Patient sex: F
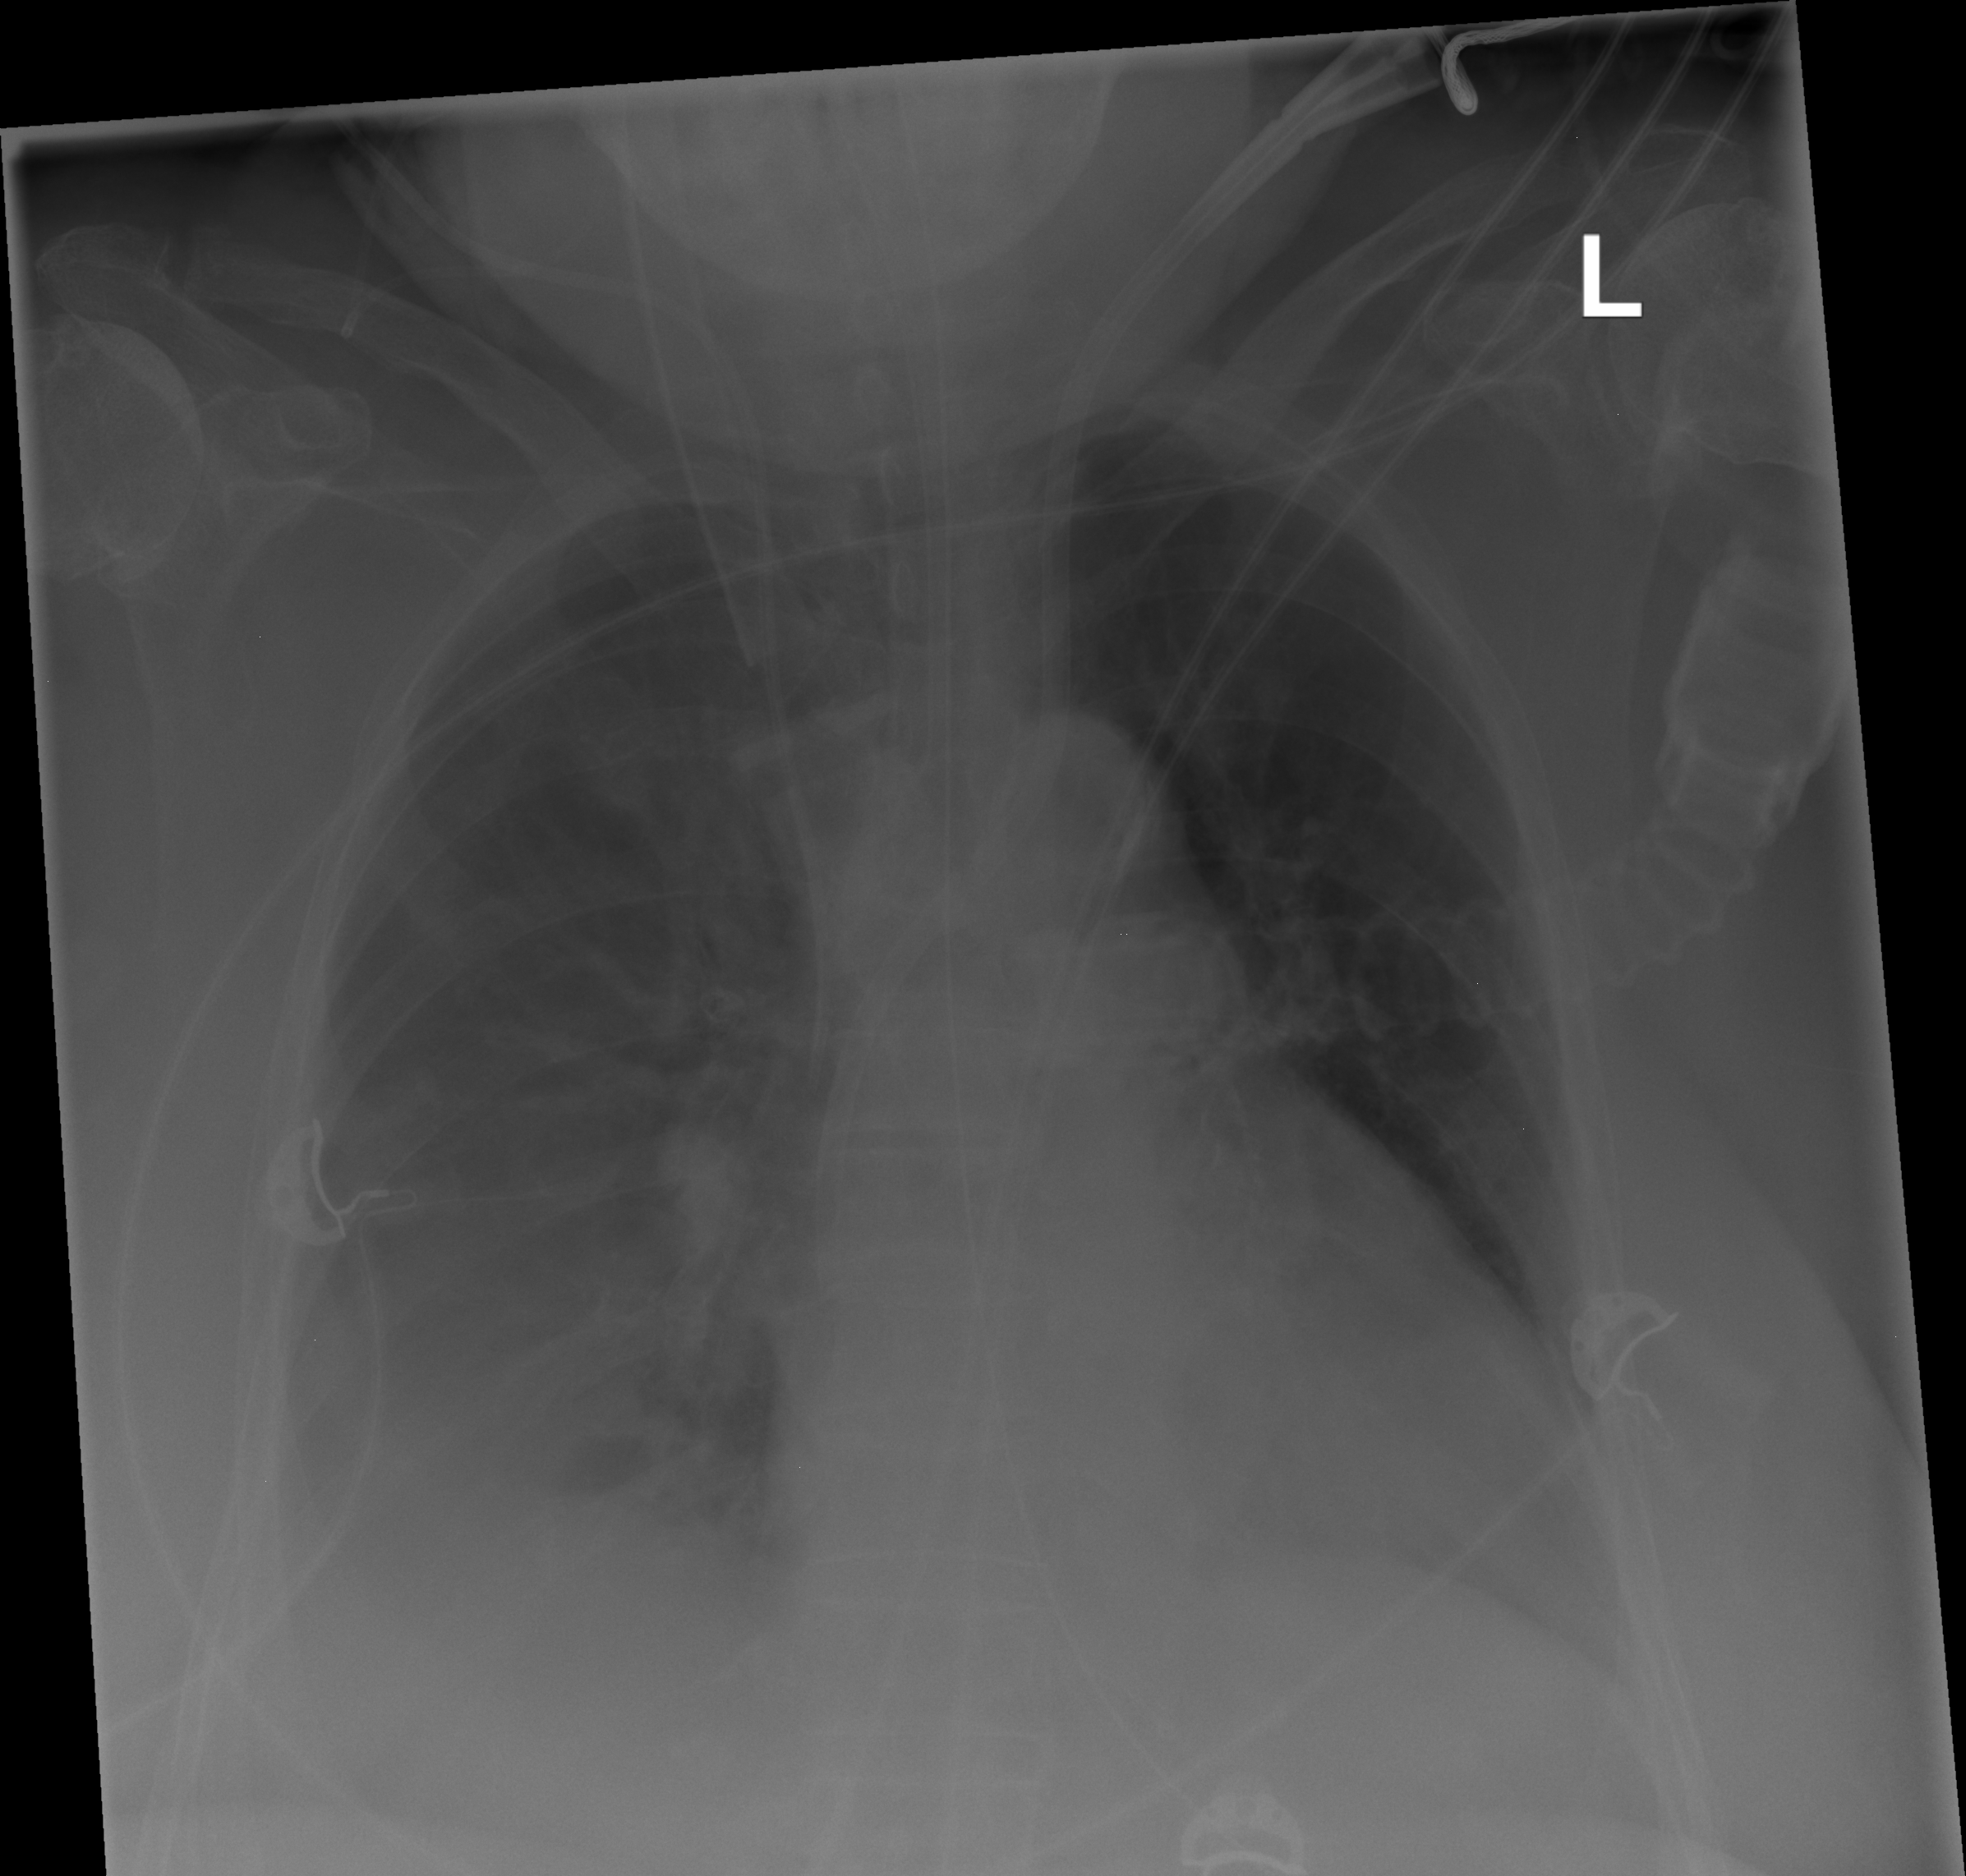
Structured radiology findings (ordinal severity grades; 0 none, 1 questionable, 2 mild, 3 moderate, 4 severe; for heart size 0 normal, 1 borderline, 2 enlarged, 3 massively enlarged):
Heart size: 0
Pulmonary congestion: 2
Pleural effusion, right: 3
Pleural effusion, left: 0
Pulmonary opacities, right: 0
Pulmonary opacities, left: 0
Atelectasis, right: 2
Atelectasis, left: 0